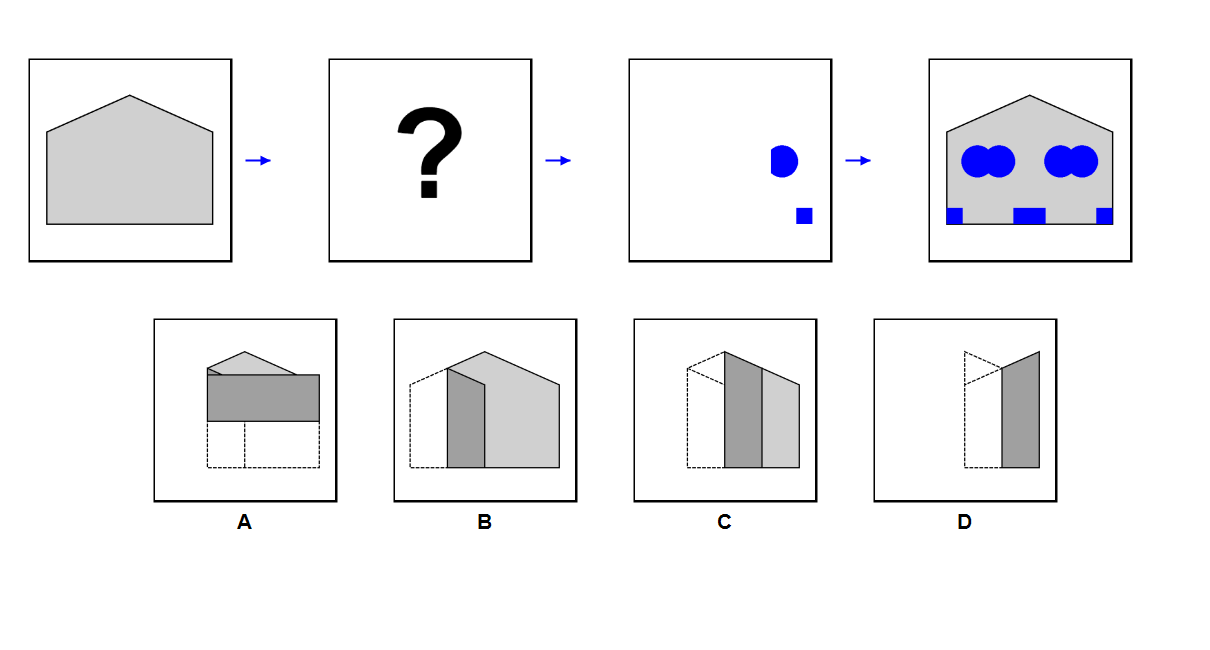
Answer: A